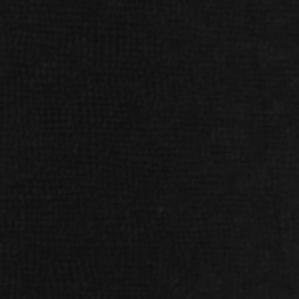
Label: frost